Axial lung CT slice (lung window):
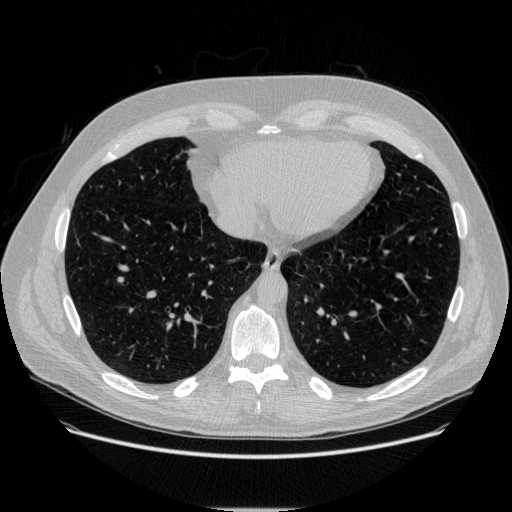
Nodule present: no